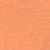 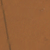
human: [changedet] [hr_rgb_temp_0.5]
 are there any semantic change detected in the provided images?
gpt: A vertical road has been realized.